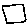
Label: square